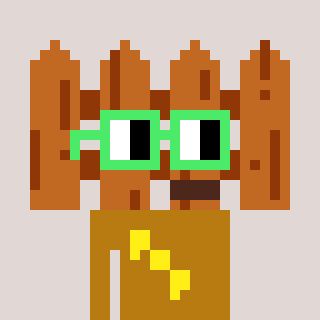
a pixel art character with square light green glasses, a fence-shaped head and a gold-colored body on a warm background